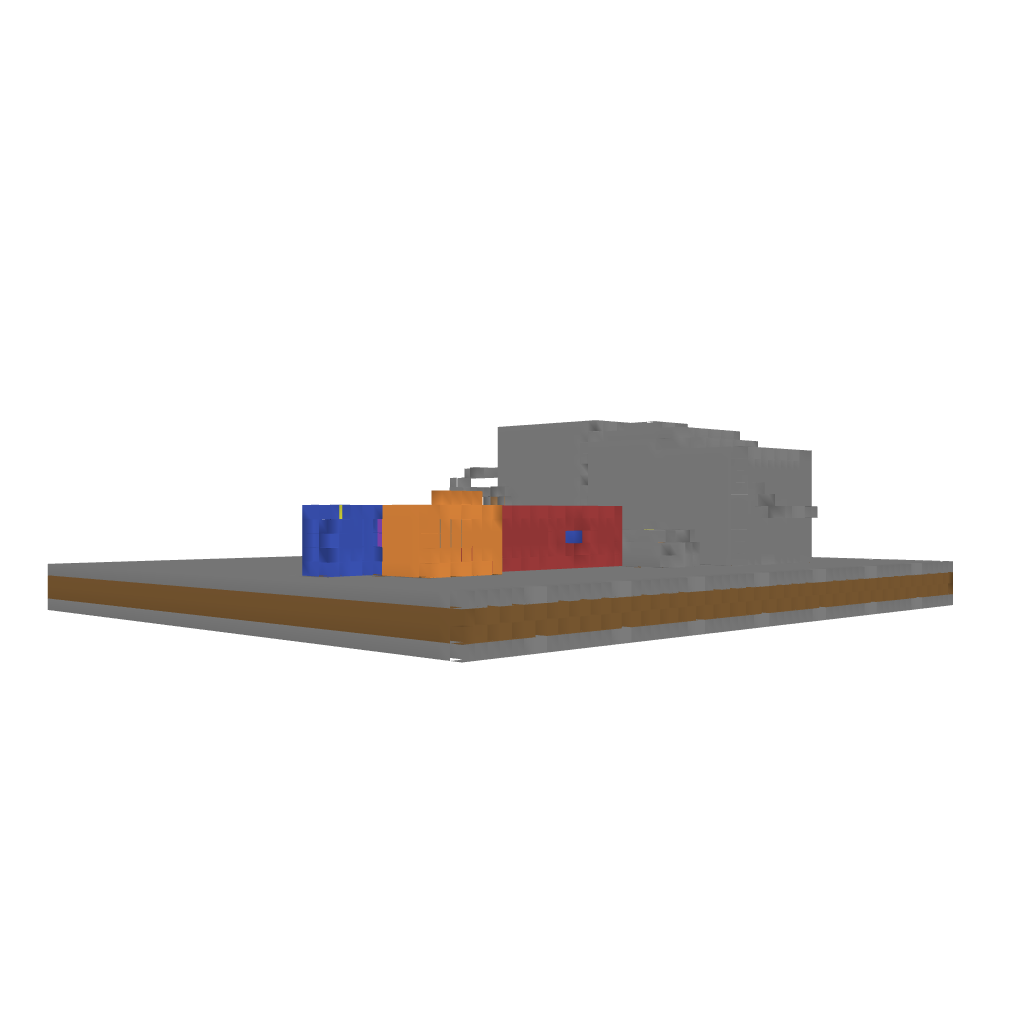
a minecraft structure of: - Part of Mind- Adventure Map 1.7.4 Demo [German] bad low quality